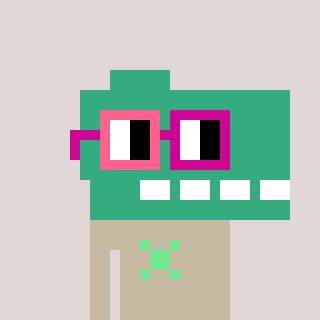
a pixel art character with square pink and red glasses, a dino-shaped head and a bege-colored body on a warm background